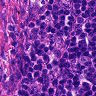
Metastatic tissue present: no